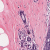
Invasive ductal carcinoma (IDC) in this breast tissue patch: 0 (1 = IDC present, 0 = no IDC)